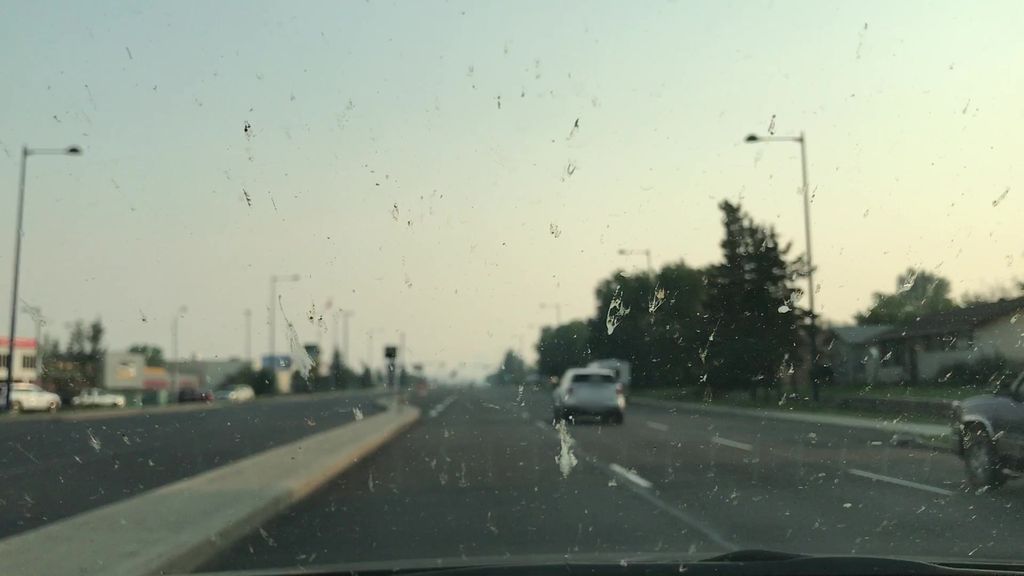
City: edmonton